Field crop: tomato
Growth stage: 2
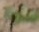
Species: solanum